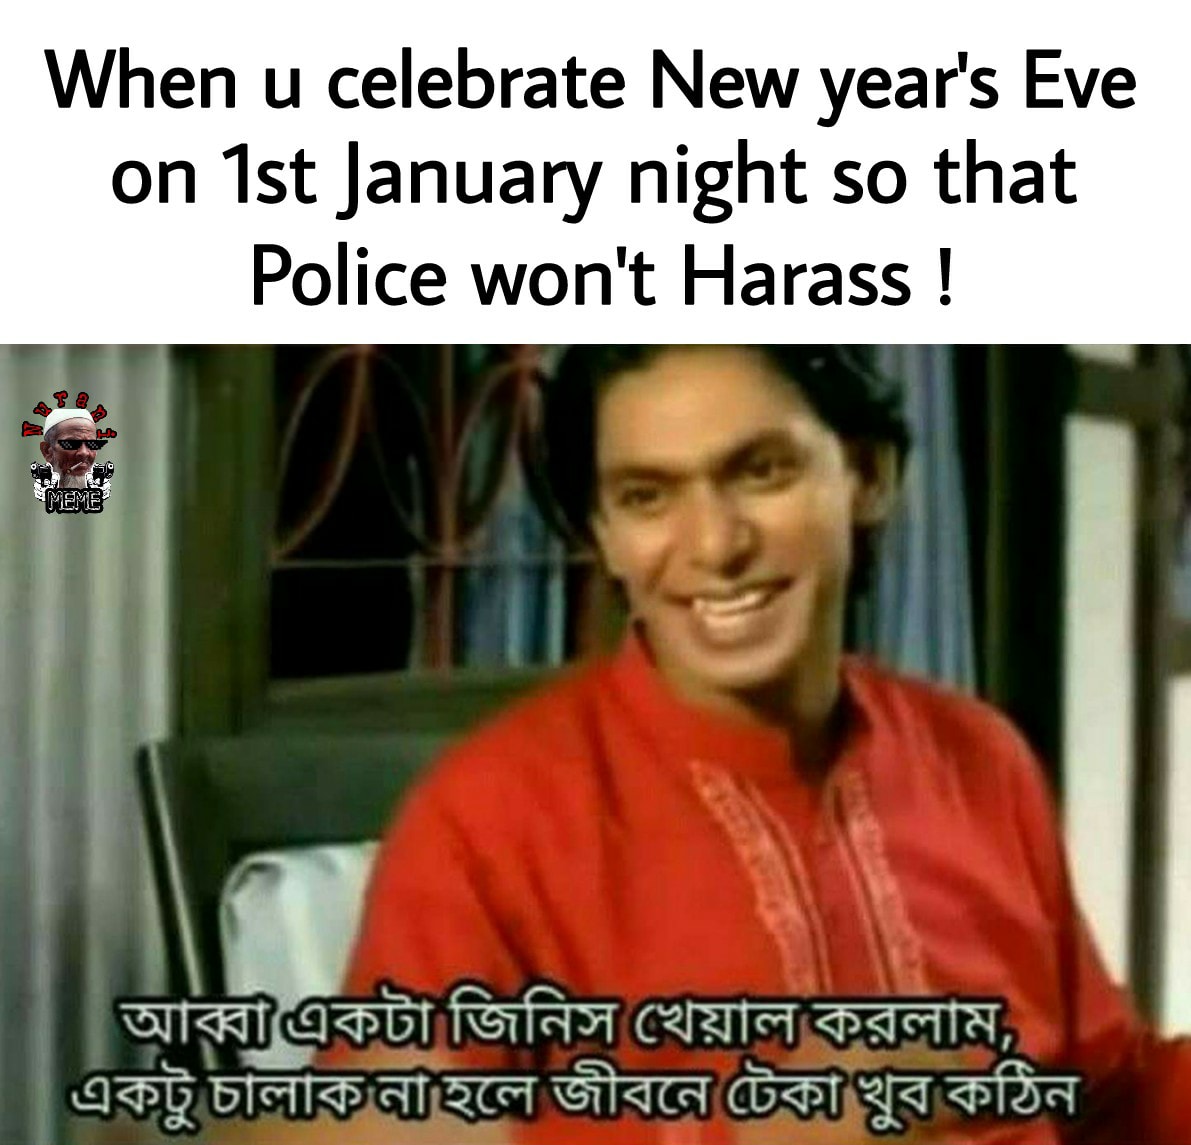
Caption: When u celebrate New year's Eve on 1st January night so that Police won't Harass !    আব্বা একটা জিনিস খেয়াল করলাম , একটু চালাক না হলে জীবনে টেকা খুব কঠিন
Label: non-hate